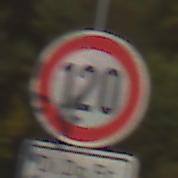
Verkehrszeichen: Geschwindigkeit120
Zusatzzeichen unten: ZeitangabenMitBeschraenkungAufWochentage3
Umgebung: Outdoor, Suburban
Tageszeit: MorningAfternoon
Wetter: Clear
Licht: Natural
Jahreszeit: NotSpecified
Kontrast: HighContrast